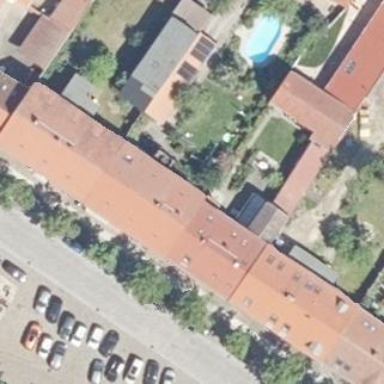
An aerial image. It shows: Residential building that also serves as pharmacy.